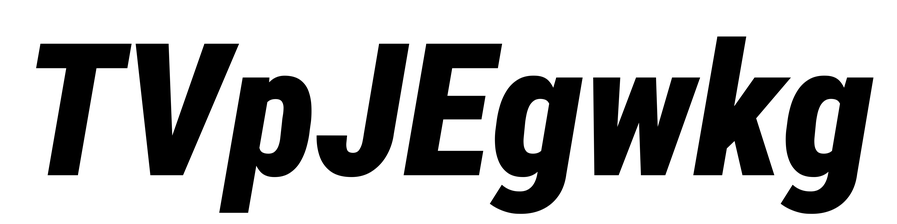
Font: Roboto-Italic_Condensed_Black_Italic